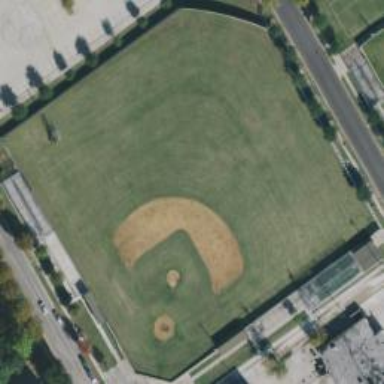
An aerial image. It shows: Baseball pitch for leisure and sports activities.